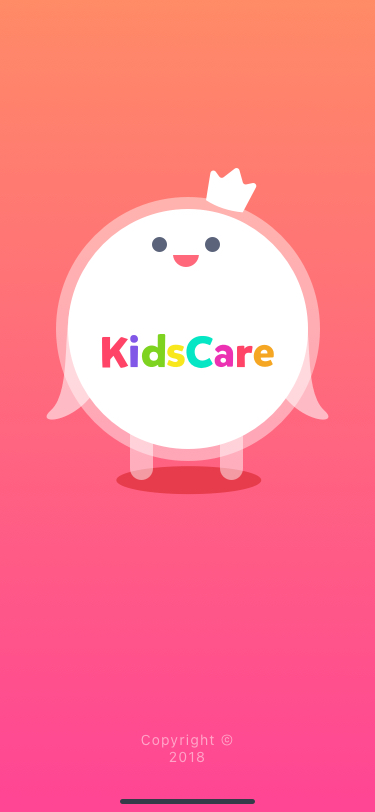
Text in this UI design:
Copyright © 2018